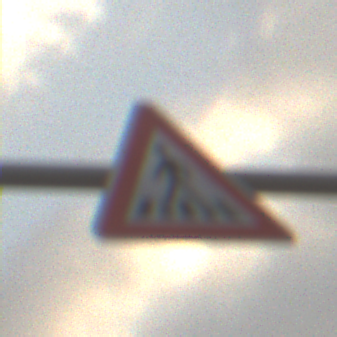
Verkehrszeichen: FussgaengerueberwegRechts
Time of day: MorningAfternoon
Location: Outdoor (Suburban)
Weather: Overcast
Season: NotSpecified
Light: Natural